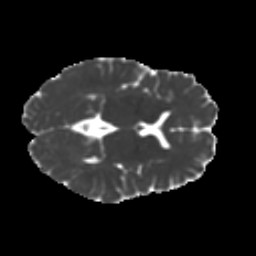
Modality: MD
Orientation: axial
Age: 37
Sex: female
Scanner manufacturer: ge
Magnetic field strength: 3 T
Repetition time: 7.8 s
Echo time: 0.0606 s